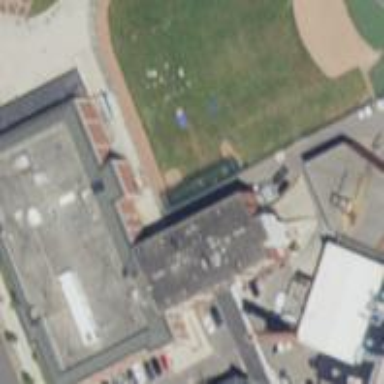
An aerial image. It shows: School building.